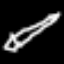
Label: pencil